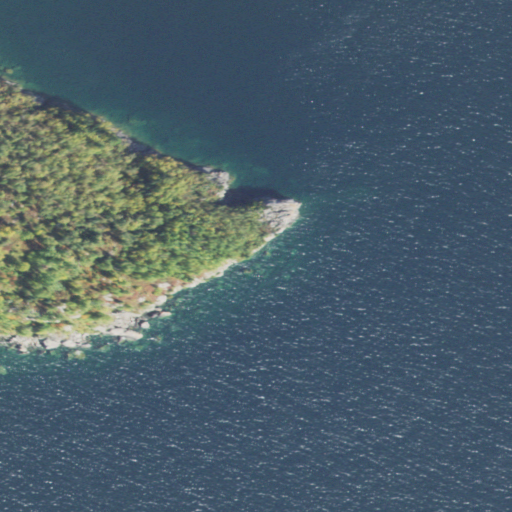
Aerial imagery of cape in Minnesota named Split Rock Point containing open water, deciduous forest, mixed forest, herbaceous wetlands, and shrub